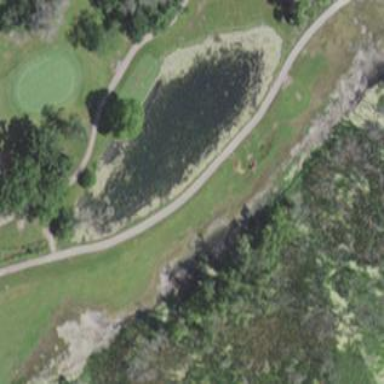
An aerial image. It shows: Rough area on grassy golf course.